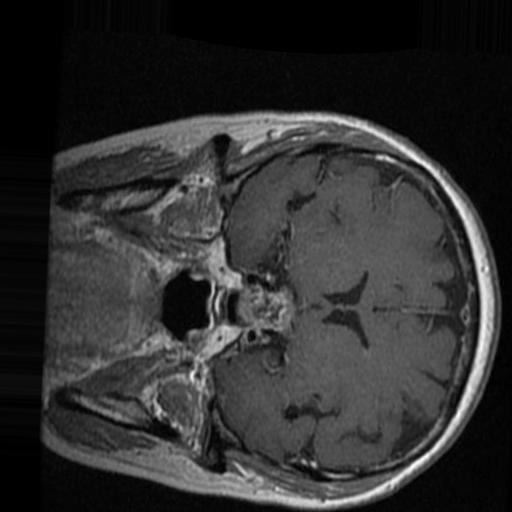
Label: brain_tumor